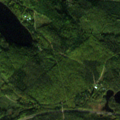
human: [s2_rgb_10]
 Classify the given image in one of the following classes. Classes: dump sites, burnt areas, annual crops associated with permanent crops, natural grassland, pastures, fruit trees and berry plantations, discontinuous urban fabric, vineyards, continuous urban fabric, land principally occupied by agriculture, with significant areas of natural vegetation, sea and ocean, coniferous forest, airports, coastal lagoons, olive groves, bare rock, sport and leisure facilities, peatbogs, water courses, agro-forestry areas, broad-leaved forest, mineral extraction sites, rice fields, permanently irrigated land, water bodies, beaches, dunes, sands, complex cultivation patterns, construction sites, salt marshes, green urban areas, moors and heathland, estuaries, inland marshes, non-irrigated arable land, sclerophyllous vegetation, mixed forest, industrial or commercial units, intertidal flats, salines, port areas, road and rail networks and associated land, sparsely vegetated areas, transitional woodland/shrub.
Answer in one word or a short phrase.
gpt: coniferous forest, mixed forest, water bodies